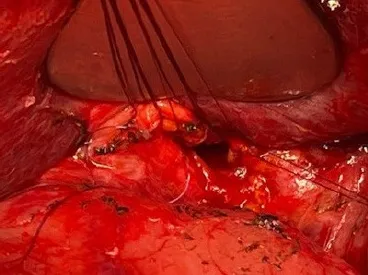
Intraoperative view of Hepp-Couinaud technique. Wide anastomosis performed in the hilar plate side-to-side with interrupted 5-0 polydioxanone.
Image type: medical_photograph (other_medical_photograph)